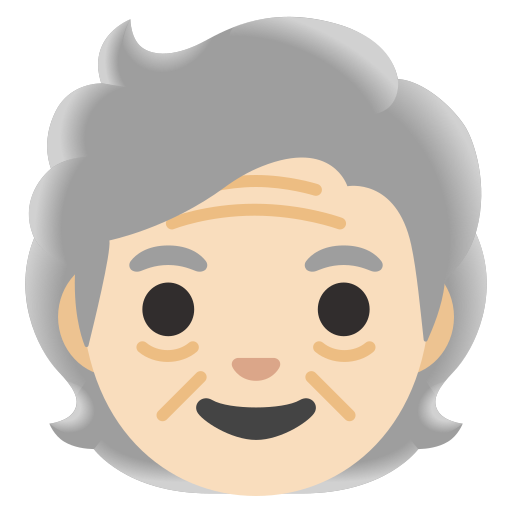
Emoji: 🧓🏻